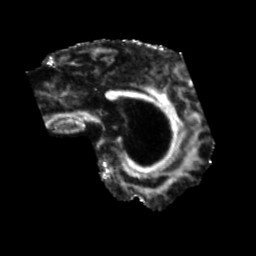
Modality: FA
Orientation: sagittal
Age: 43
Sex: male
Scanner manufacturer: siemens
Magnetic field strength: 3 T
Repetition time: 5.25 s
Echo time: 0.08 s